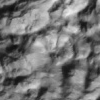
Atmospheric dust classification: not_dusty